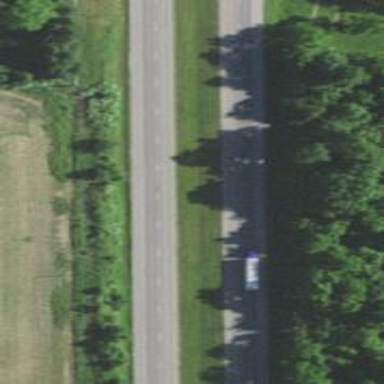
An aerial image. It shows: Asphalt trunk highway classified as expressway.